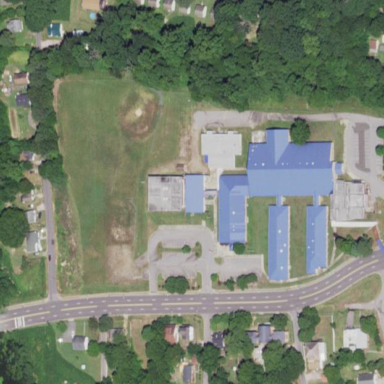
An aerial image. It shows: School.